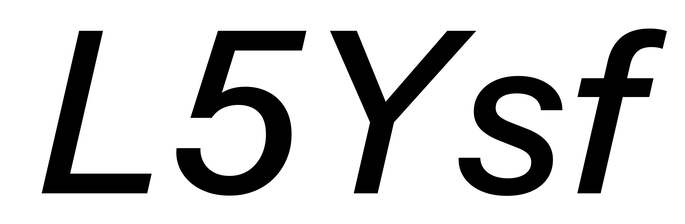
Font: InstrumentSans-Italic_Medium_Italic